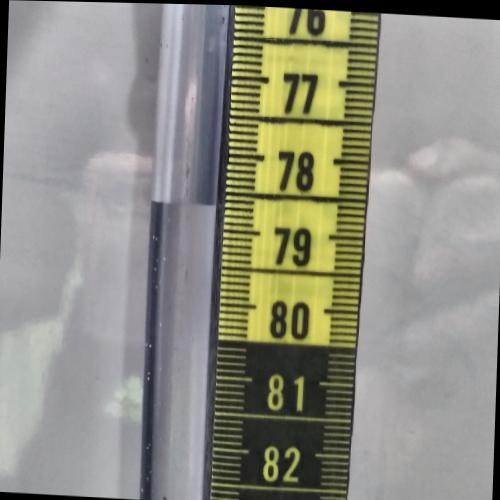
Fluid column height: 78.7 cm